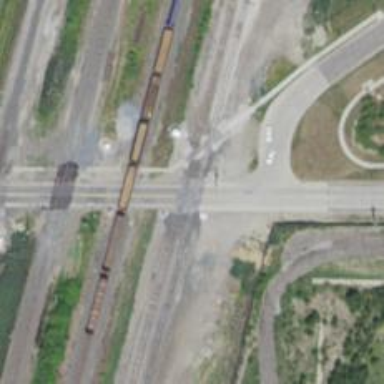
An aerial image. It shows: Level crossing with lights and saltire.